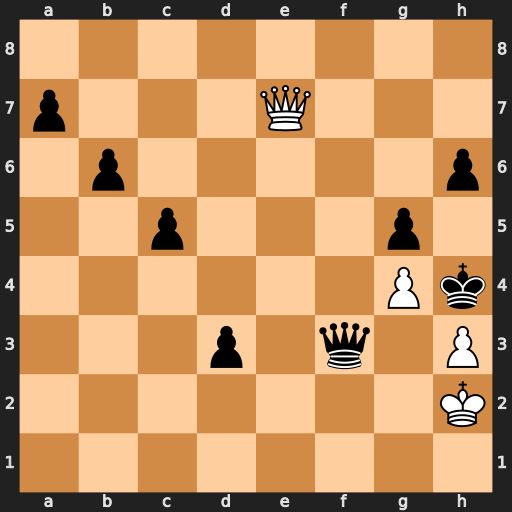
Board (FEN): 8/p3Q3/1p5p/2p3p1/6Pk/3p1q1P/7K/8
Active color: w
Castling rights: -
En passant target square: -
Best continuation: Qe1+ Qf2+ Qxf2#